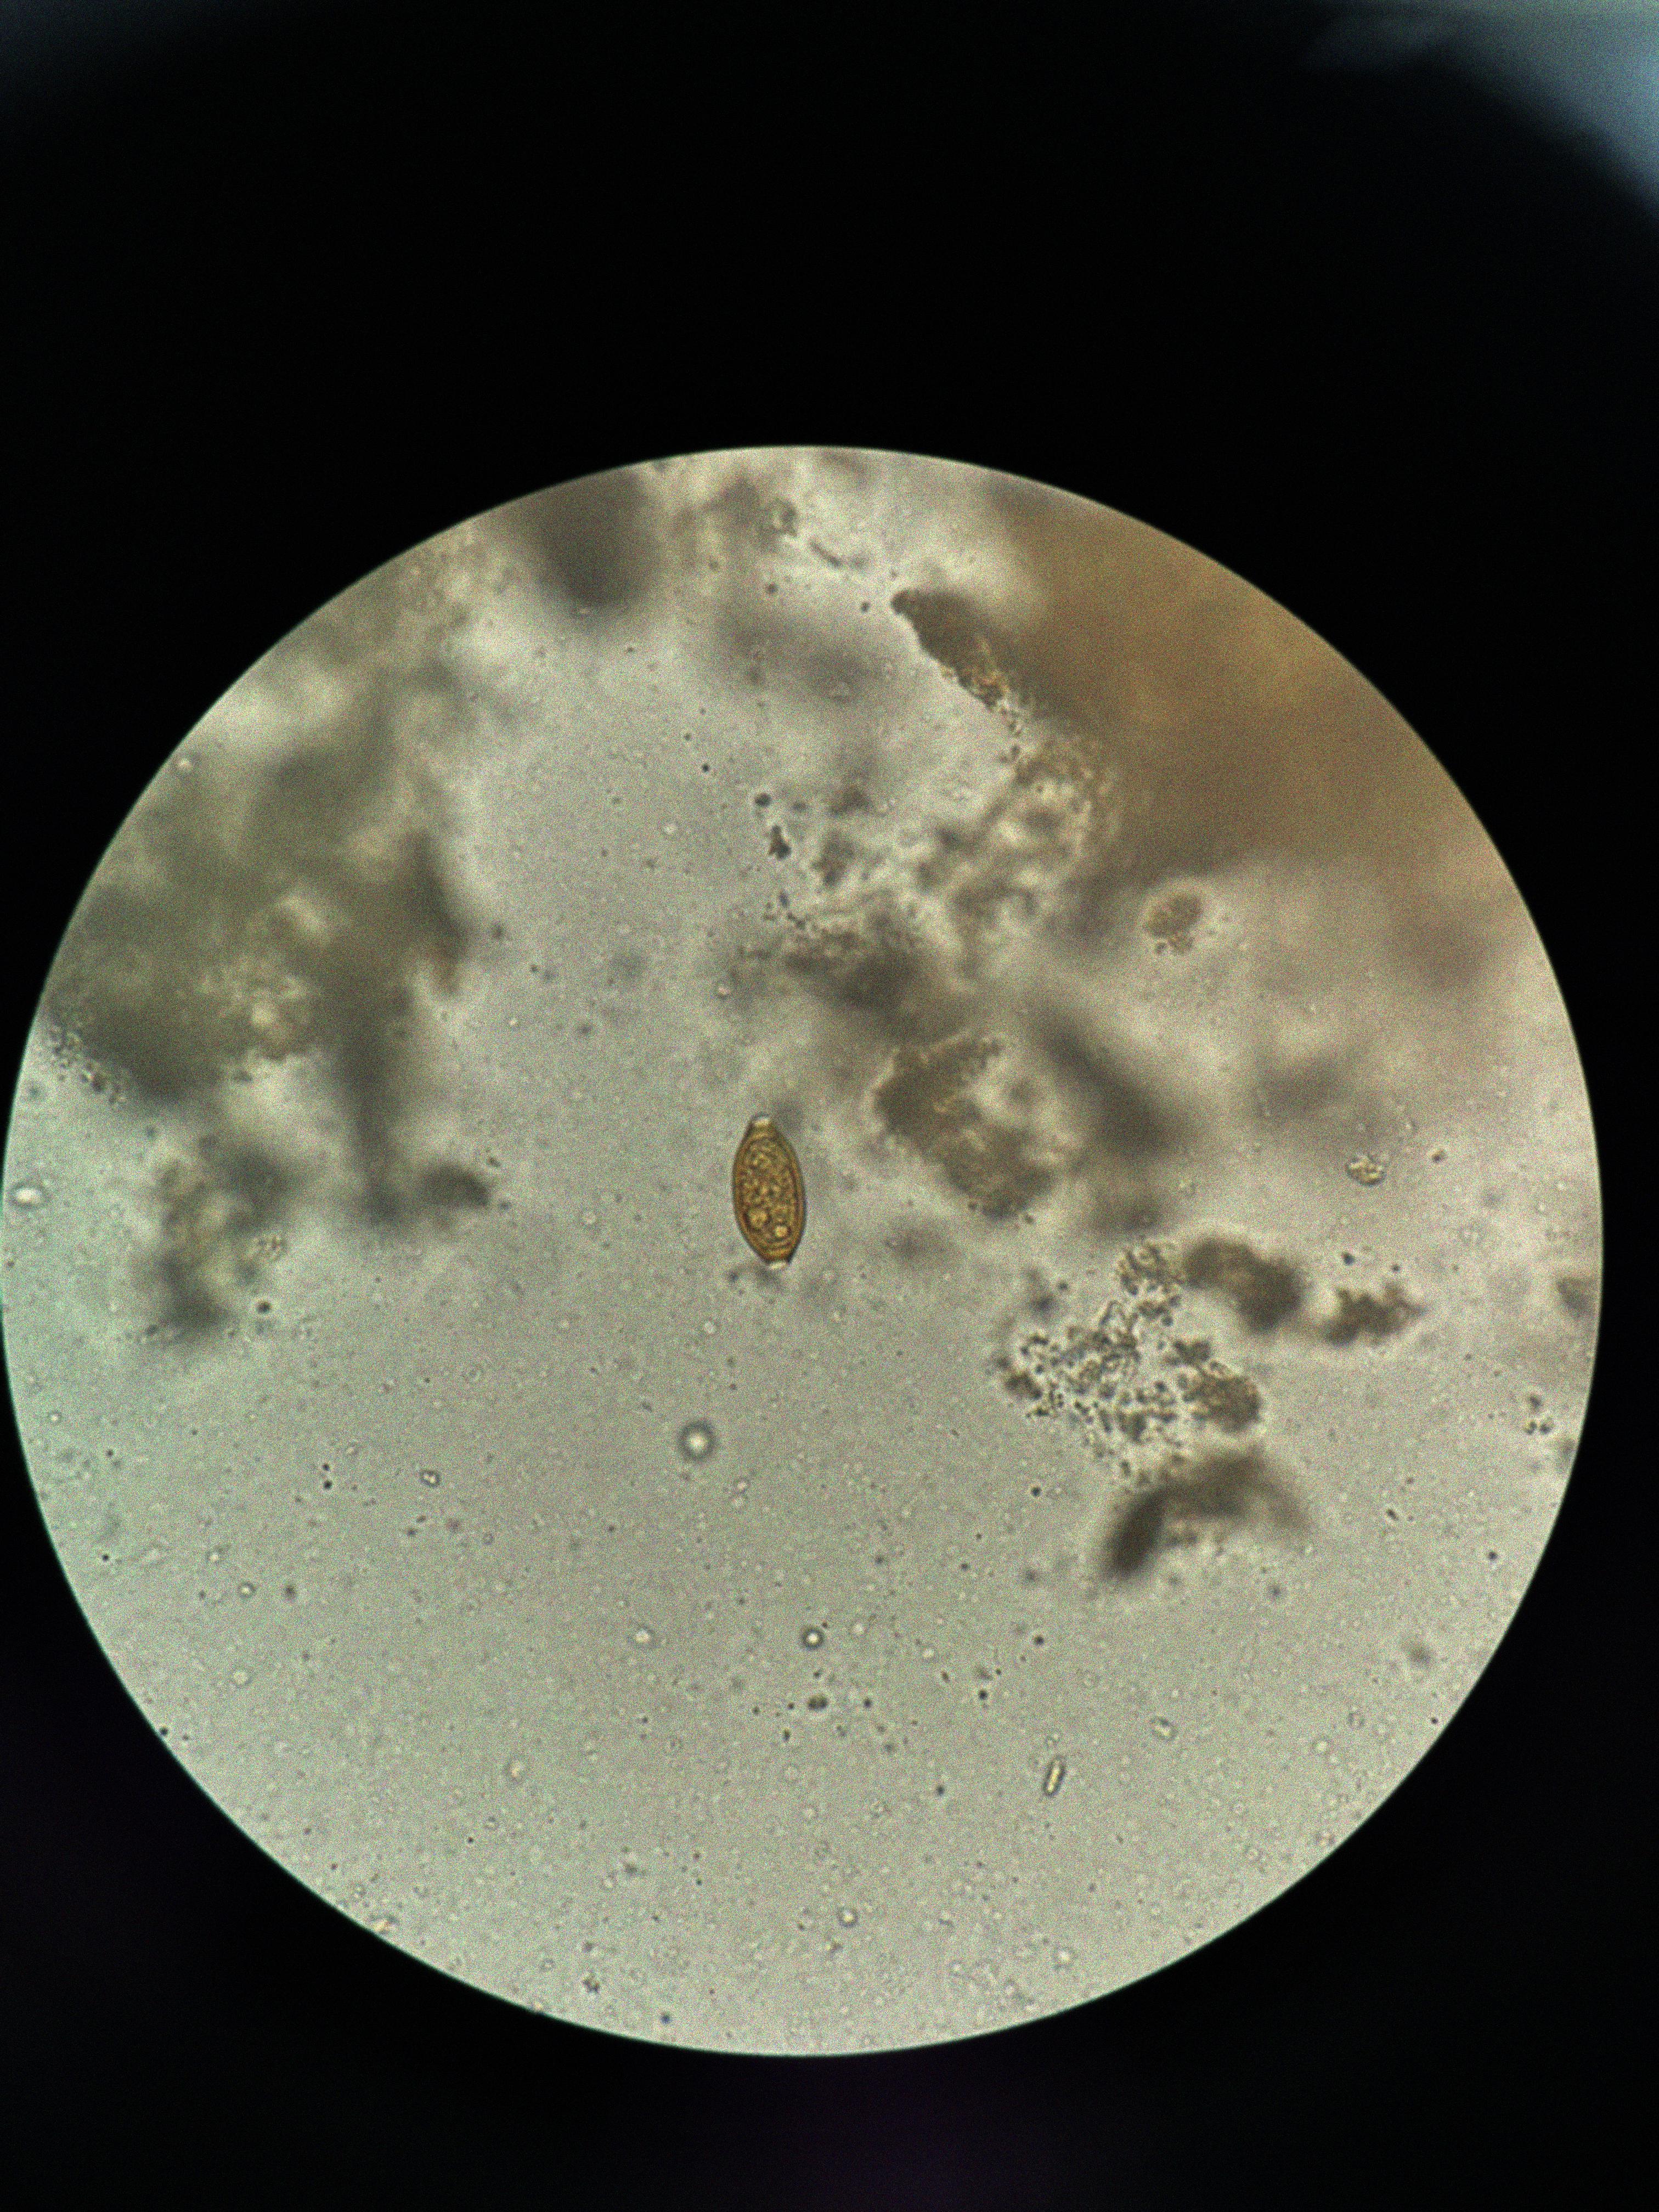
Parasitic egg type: Trichuris trichiura